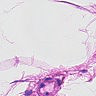
Metastatic tissue present: no